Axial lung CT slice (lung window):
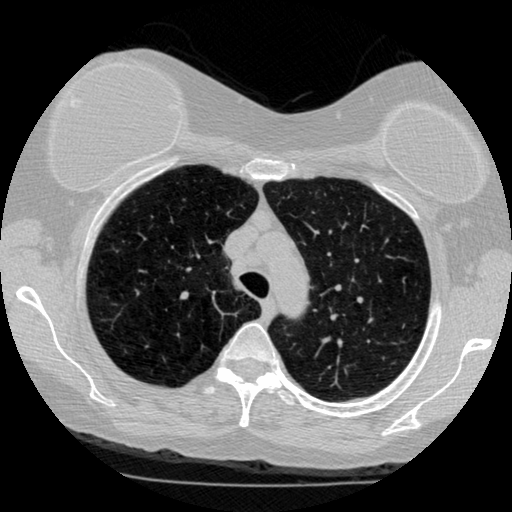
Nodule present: no